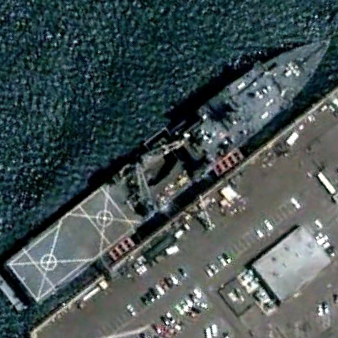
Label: combat